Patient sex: M
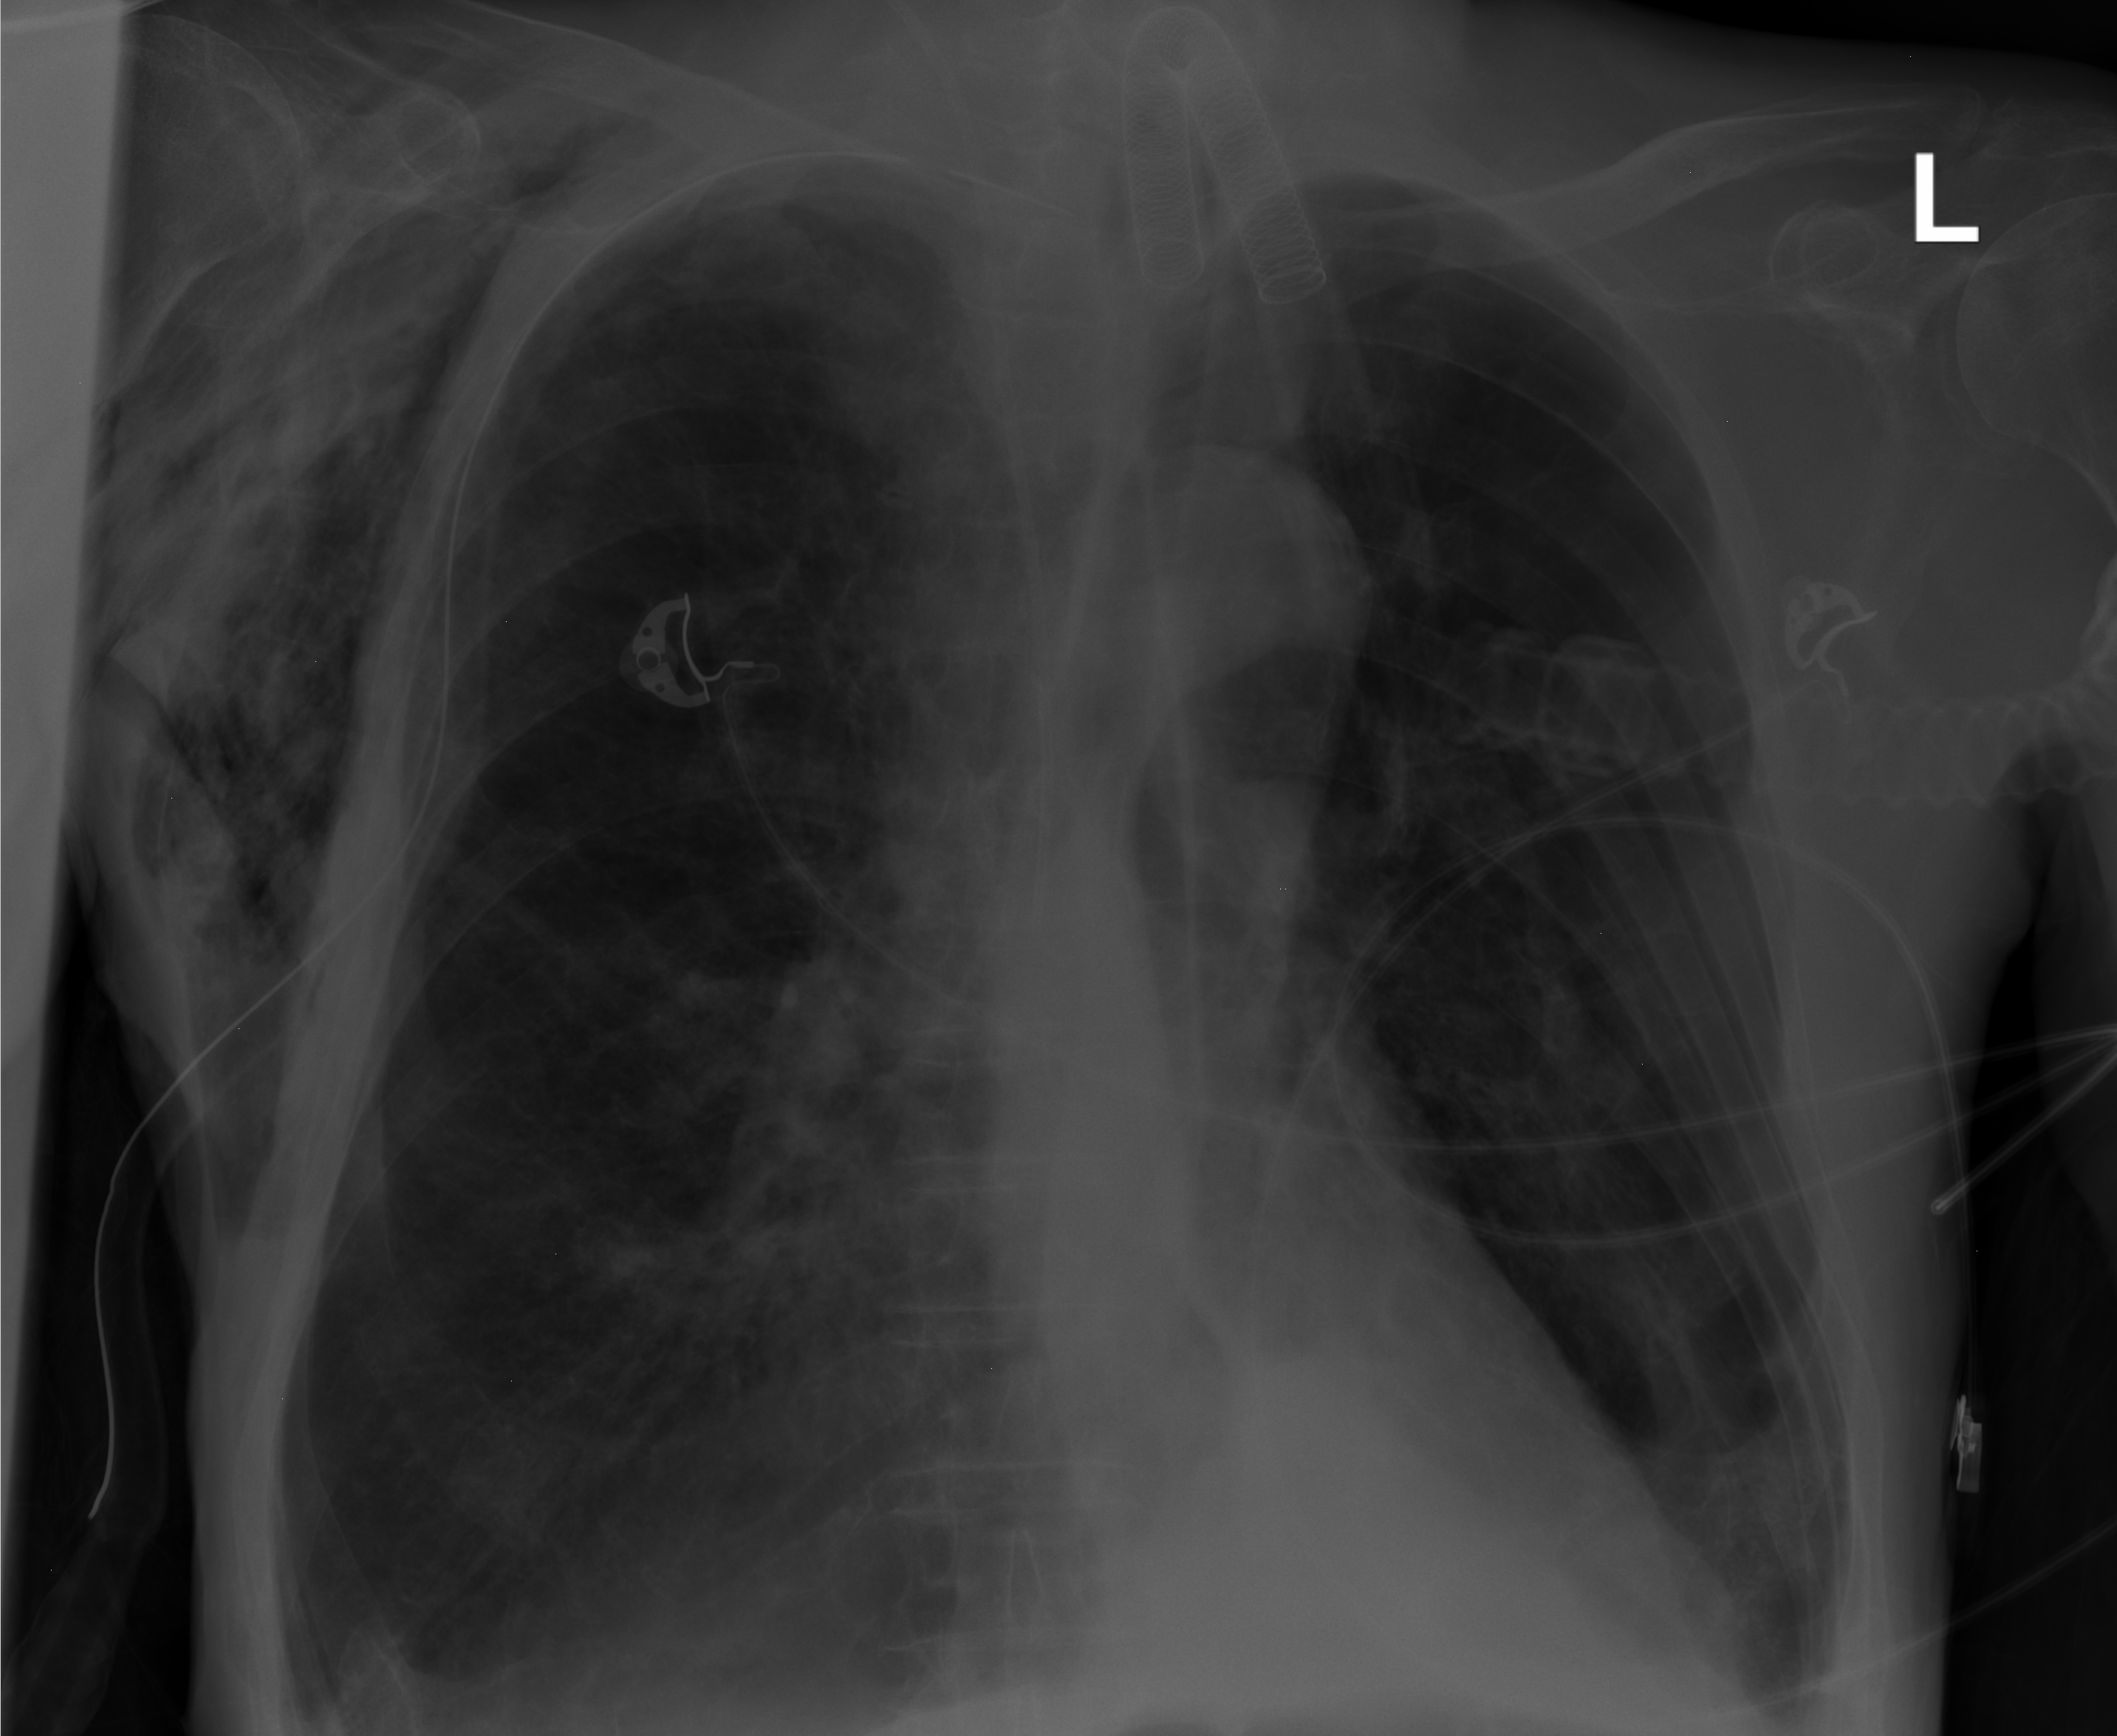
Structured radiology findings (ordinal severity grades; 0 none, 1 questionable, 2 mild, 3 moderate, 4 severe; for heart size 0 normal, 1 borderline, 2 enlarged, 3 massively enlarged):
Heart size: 0
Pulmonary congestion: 0
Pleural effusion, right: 0
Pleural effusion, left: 0
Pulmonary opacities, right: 0
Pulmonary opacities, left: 0
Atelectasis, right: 2
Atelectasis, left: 0